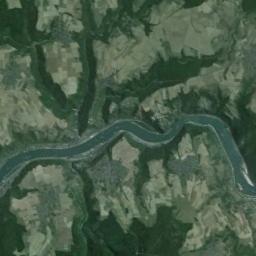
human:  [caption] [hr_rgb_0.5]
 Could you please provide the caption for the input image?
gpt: There are many trees around the river .

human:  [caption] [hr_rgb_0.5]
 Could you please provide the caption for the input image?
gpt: A cyan river with green and taupe on both sides .

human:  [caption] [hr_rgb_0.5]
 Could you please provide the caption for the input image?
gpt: The dark green river goes through the mountainous area .

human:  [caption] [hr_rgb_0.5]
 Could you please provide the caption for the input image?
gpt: The river goes through trees and grass .

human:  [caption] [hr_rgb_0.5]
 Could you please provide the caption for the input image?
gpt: There are green forests and meadows around the river .